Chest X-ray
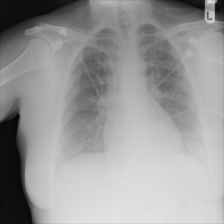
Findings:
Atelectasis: positive
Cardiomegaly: negative
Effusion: positive
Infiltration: positive
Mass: negative
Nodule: negative
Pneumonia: negative
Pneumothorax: negative
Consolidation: negative
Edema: negative
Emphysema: negative
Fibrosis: negative
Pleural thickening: negative
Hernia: negative